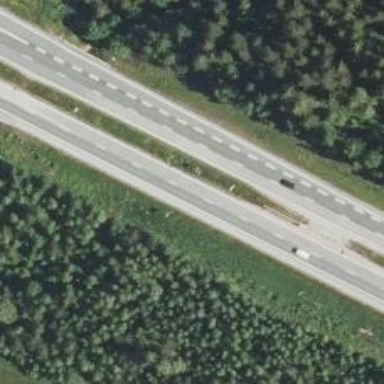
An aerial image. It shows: Asphalt motorway.